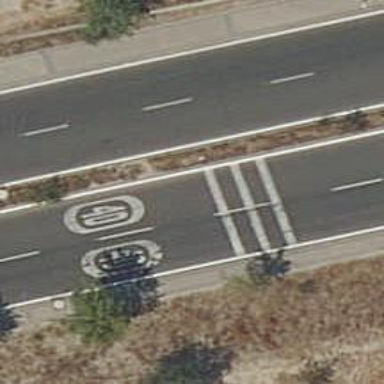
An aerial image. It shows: Rumble strip for traffic calming.